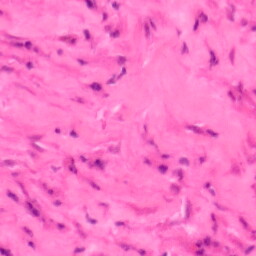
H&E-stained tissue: Colon